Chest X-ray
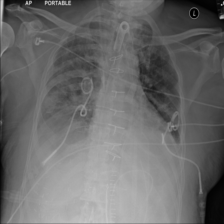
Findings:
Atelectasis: negative
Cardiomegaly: negative
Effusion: negative
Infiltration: positive
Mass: negative
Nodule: negative
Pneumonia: negative
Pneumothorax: negative
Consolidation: negative
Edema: negative
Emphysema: negative
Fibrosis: negative
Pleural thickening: negative
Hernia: negative